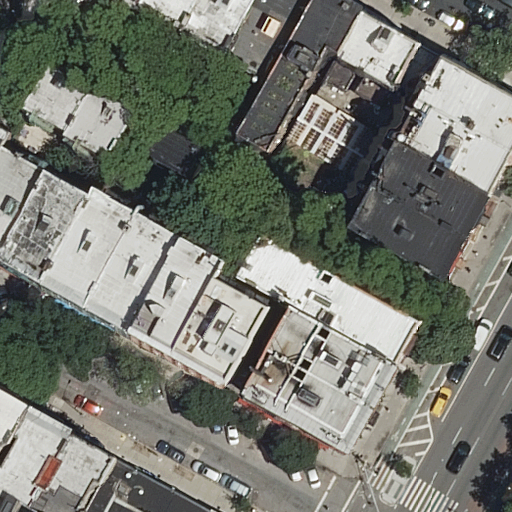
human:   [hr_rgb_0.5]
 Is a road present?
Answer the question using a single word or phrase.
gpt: yes

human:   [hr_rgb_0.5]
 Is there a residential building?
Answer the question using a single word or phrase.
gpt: yes

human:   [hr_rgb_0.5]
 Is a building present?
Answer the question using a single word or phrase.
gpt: yes

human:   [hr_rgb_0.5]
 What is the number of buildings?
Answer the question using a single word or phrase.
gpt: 27

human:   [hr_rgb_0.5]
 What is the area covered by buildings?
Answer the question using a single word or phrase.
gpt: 4864m2

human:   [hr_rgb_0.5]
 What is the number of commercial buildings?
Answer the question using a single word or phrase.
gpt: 1

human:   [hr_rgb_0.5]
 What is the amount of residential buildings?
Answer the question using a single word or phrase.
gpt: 26

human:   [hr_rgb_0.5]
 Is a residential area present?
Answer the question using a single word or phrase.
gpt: yes

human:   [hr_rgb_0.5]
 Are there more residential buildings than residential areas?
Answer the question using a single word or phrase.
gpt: yes

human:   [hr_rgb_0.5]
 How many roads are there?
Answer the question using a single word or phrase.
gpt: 4

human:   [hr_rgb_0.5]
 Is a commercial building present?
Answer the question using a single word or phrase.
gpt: yes

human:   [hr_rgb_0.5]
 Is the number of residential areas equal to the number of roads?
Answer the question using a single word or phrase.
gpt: no

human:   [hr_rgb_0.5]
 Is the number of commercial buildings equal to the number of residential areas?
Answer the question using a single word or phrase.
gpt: yes

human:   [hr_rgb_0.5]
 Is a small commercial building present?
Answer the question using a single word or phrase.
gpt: no

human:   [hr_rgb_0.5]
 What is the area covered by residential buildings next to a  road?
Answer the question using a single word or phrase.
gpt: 3832m2

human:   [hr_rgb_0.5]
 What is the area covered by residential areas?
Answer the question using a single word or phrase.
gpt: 194m2

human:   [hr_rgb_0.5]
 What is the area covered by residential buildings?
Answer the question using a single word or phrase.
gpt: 3832m2

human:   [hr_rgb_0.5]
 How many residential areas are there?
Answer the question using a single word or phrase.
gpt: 1

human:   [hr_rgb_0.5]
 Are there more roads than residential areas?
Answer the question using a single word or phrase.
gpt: yes

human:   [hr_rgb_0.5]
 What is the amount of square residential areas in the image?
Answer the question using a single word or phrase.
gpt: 0

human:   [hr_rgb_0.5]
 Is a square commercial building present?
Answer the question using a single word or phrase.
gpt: no

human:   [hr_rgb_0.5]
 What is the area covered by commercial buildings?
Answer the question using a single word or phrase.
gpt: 1031m2

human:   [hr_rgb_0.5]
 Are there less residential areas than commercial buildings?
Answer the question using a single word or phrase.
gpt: no

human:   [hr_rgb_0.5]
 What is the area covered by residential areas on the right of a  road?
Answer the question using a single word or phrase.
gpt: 0m2

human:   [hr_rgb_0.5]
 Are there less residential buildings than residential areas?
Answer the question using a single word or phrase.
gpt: no

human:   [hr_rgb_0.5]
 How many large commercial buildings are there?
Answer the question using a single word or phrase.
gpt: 1

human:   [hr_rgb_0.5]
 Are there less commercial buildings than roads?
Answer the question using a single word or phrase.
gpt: yes

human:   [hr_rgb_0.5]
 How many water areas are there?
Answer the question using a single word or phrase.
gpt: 0

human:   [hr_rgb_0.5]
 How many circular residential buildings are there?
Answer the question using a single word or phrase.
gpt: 0

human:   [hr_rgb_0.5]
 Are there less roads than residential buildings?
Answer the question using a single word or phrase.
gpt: yes

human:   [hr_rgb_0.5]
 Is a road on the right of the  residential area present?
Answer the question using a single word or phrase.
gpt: yes

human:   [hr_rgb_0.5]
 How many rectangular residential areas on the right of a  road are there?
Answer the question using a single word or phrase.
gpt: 0

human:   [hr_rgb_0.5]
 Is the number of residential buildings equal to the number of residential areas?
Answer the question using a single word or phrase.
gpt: no

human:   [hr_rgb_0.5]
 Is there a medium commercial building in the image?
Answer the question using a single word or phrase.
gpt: no

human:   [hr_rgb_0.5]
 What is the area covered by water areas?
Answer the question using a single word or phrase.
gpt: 0m2

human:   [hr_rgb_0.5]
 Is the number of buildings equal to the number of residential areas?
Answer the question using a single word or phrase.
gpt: no

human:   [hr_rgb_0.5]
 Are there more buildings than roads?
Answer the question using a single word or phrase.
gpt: yes

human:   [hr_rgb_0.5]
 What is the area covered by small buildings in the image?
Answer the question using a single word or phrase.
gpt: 330m2

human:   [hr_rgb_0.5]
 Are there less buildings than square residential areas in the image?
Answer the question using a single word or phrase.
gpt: no

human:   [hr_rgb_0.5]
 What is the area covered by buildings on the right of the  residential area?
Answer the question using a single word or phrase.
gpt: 4349m2

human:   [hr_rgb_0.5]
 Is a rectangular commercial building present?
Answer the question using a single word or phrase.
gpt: yes

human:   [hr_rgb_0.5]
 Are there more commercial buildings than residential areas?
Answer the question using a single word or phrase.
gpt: no

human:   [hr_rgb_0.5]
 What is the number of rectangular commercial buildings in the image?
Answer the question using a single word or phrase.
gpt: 1

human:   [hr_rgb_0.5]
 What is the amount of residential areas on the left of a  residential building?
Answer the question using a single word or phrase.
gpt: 1

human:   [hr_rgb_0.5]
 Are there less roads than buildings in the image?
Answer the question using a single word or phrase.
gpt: yes

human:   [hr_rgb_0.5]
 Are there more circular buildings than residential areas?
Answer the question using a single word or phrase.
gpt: no

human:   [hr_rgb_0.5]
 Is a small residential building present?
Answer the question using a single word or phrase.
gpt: yes

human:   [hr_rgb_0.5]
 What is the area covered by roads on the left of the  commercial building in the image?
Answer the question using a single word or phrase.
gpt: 0m2

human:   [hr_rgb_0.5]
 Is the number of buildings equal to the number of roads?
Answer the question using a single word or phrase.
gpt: no

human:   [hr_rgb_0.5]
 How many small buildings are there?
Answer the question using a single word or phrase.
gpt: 8

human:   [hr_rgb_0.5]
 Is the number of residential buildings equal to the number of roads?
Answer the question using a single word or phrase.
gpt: no

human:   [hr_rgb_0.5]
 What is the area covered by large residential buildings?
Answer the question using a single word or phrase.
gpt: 0m2

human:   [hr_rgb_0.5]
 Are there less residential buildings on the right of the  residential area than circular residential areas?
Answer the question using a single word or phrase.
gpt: no

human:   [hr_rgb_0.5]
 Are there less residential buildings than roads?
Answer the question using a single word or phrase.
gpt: no

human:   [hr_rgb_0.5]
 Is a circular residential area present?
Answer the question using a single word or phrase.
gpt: no

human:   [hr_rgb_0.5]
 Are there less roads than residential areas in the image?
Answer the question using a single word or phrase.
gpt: no

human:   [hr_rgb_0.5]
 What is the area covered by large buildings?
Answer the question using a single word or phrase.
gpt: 1031m2

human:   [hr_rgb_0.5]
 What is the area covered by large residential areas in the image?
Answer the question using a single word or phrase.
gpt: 0m2

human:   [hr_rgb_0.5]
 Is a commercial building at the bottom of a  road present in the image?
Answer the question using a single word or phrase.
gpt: yes

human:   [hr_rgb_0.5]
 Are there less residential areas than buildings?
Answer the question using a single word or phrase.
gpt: yes

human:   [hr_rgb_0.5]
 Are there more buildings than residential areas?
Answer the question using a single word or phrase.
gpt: yes

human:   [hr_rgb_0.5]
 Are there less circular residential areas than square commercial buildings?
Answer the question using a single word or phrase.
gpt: no

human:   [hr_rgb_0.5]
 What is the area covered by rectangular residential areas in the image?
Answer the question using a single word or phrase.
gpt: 194m2

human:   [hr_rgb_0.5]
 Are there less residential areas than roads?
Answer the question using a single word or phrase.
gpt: yes